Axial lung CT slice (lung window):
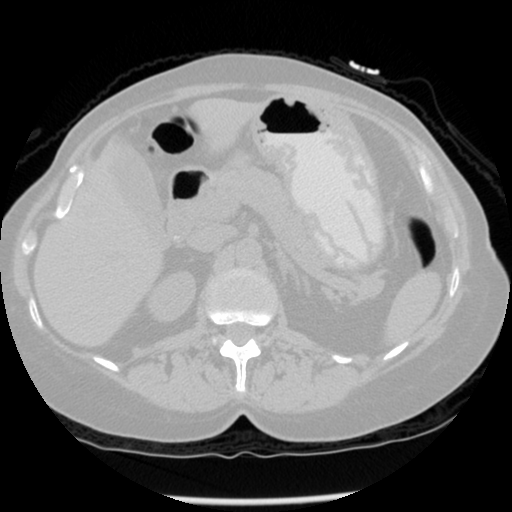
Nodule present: no